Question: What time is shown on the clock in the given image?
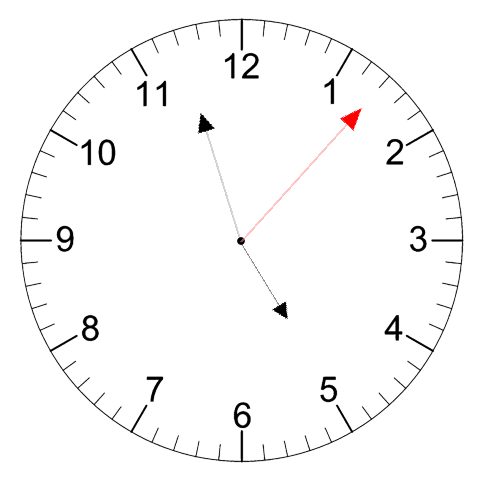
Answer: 04:57:07